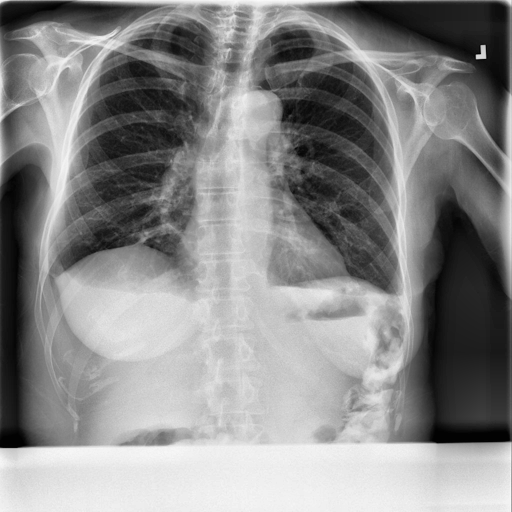
Finding: NORMAL